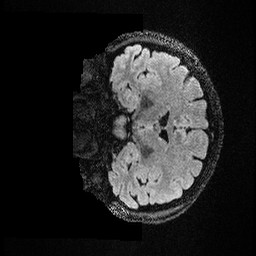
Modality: FLAIR
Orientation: coronal
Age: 32
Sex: male
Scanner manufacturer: ge
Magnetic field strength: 3 T
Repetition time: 4.802 s
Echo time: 0.1169 s